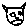
Label: cat